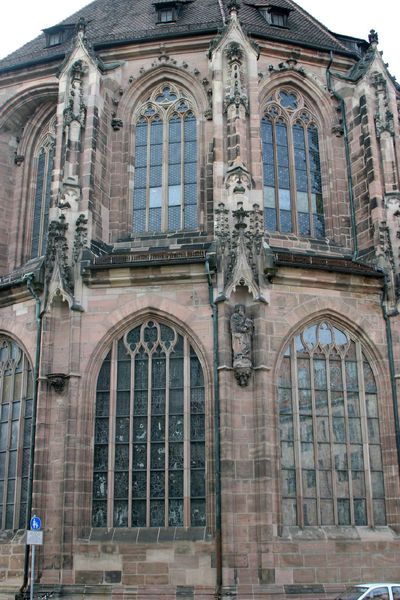
Titel: Hallenchor von St. Lorenz in Nürnberg
Künstler: Konrad Heinzelmann
Standort: Nürnberg, St. Lorenz (EU - D - B)
Schlagwörter: fenster, glas, pfeiler, säule, dach, architektur, stein, kirche, england, gotik, rund, ansicht, figuren, spitz, foto, wände, schild, dom, bleiglas, sandstein, gotisch, rosette, spitzbogen, mauern, mittelalter, apsis, madonna, streben, rosetten, maßwerk, bogenfenster, fialen, fiale, aachen, schwabach+